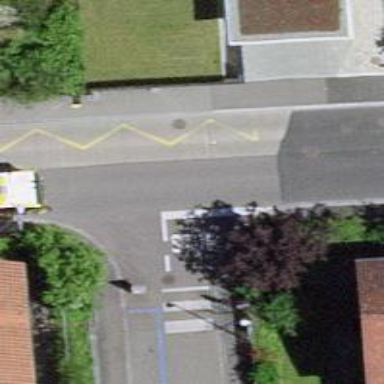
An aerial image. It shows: Living street with asphalt surface and sidewalks on both sides.